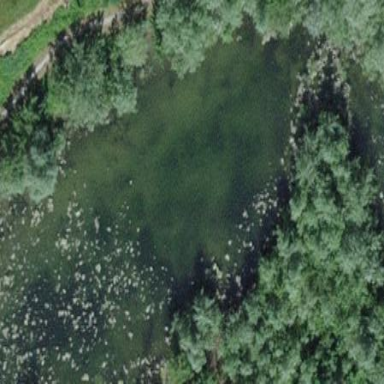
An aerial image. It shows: Serene pond surrounded by nature.